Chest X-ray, AP view. Patient: 58 years old, sex M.
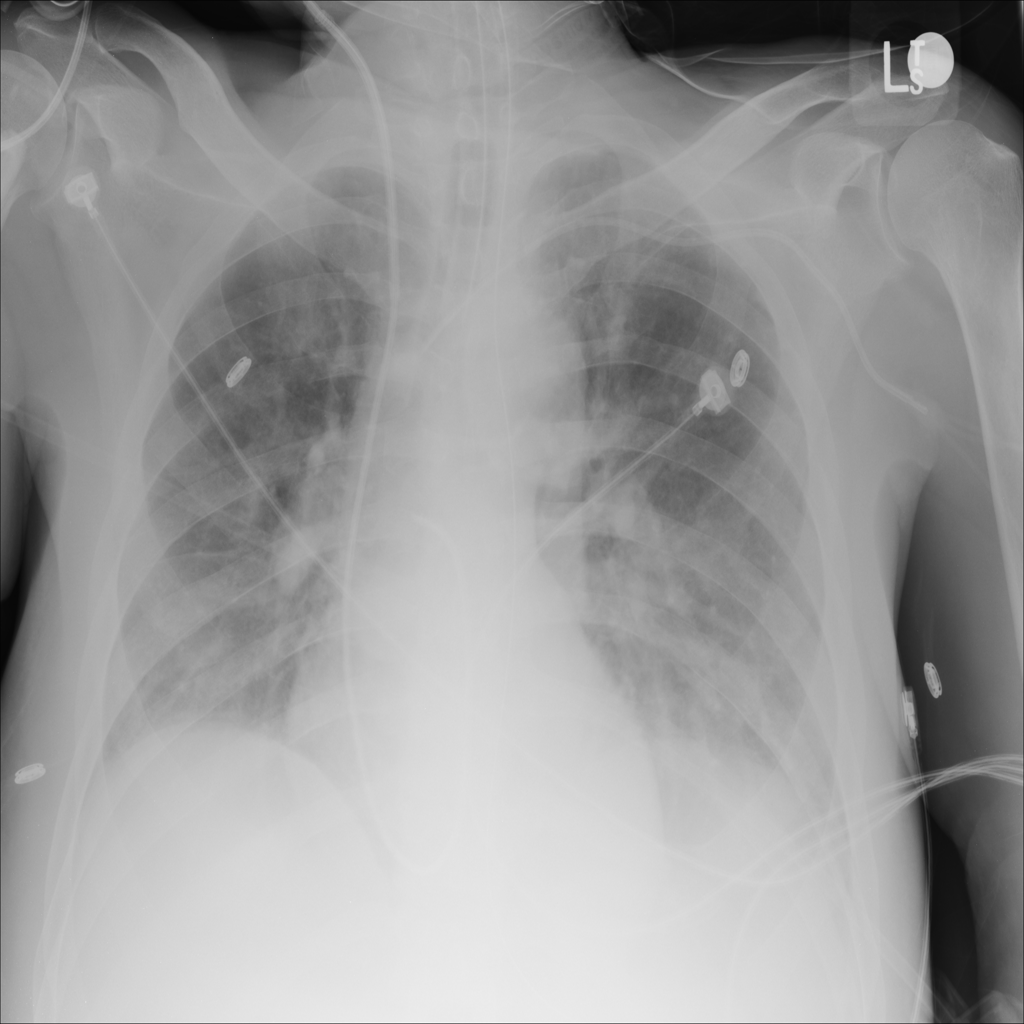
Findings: Infiltration